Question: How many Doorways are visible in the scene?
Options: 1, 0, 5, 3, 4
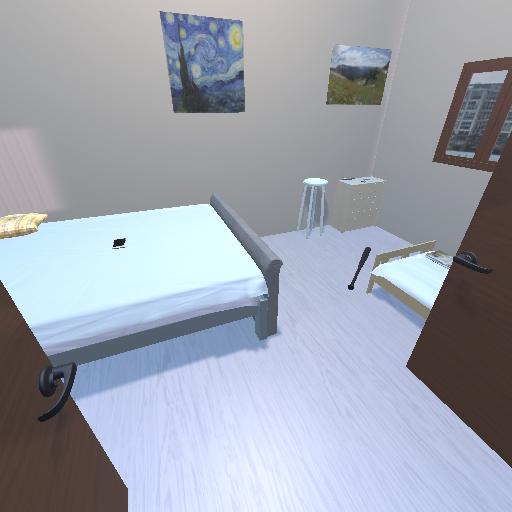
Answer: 1